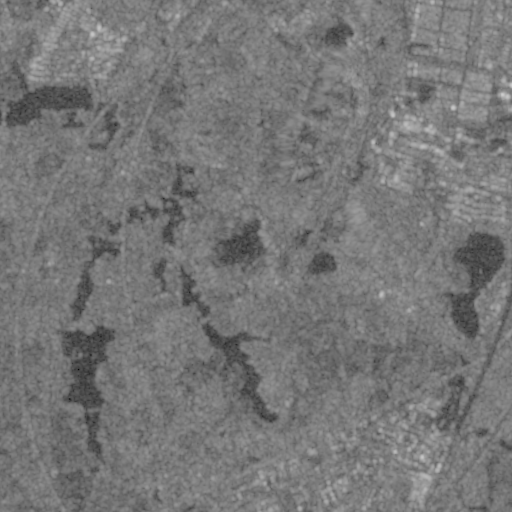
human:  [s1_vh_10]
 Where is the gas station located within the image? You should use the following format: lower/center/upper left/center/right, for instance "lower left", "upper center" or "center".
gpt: The gas station is located in the lower right of the image.
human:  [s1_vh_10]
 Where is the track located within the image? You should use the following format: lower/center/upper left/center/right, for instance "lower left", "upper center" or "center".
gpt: There is no track in the image.

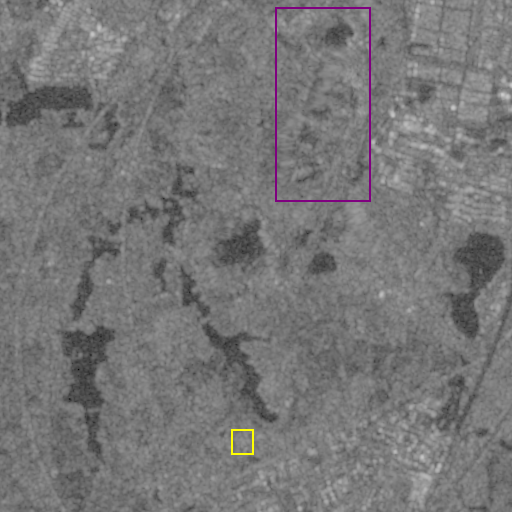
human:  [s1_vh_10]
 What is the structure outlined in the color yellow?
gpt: The structure outlined in yellow is a power substation.
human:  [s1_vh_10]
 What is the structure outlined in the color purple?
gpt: The structure outlined in purple is a quarry.
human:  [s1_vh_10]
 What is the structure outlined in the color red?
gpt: There is no red outline.